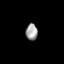
Tissue: prostate
Cell type: T cells
Senescence score: 0.6982
Nuclear area (px): 188
Mean DAPI intensity: 162.92